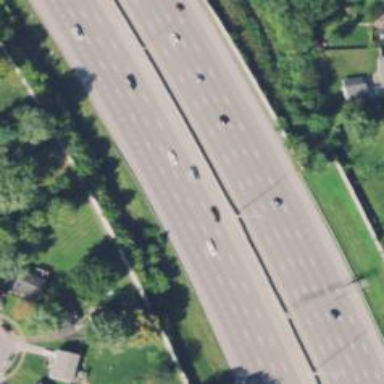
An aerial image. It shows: View of motorway.